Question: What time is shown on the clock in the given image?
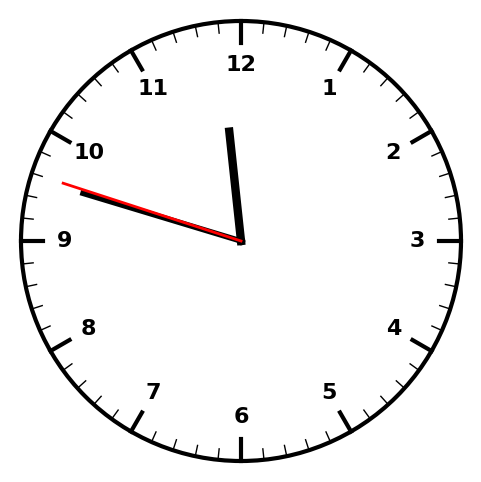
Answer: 11:47:48